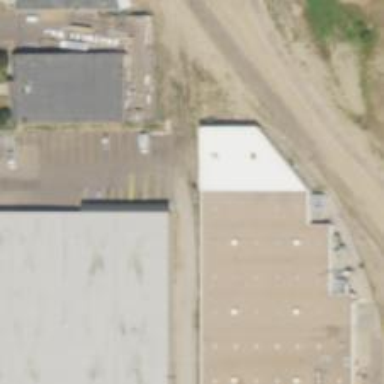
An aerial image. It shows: Rail spur service.